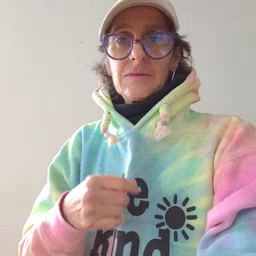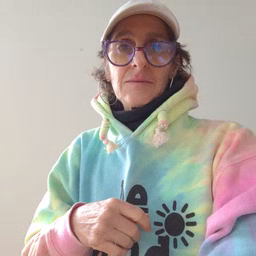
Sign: white